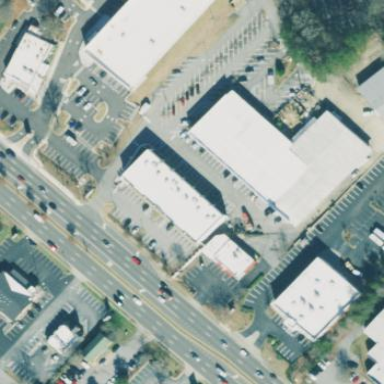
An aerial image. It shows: Flat-roofed retail building.